Question: I have a data frame that I'm looking to output to JSON in a particular format, with a small sample below:

'''
dat <- structure(list(unit = structure(c(1L, 1L, 1L, 1L, 2L, 2L, 2L,
2L), .Label = c("A", "B"), class = "factor"), type = structure(c(1L,
1L, 1L, 1L, 2L, 2L, 2L, 2L), .Label = c("X", "Y"), class = "factor"),
date = structure(c(<PHONE>, <PHONE>, <PHONE>, <PHONE>,
<PHONE>, <PHONE>, <PHONE>, <PHONE>), class = c("POSIXct",
"POSIXt"), tzone = ""), latitude = c(-21.21, -21.22, -21.23,
-21.24, -21.23, -21.23, -21.23, -21.23), longitude = c(116.78,
116.77, 116.76, 116.75, 116.74, 116.75, 116.75, 116.76)), .Names = c("unit",
"type", "date", "latitude", "longitude"), row.names = c(NA, -8L
), class = "data.frame")
'''
The JSON format that I'm going to need looks like this:
'''
[{"unit":"A","type":"X","latitude":[["2013-01-12 12:08:07",-21.21],["2013-01-12 12:11:09",-21.22],["2013-01-12 12:14:08",-21.23],["2013-01-12 12:17:10",-21.24]],
"longitude":[["2013-01-12 12:08:07",116.78],["2013-01-12 12:11:09",116.77],["2013-01-12 12:14:08",116.76],["2013-01-12 12:17:10",116.75]]
},
{"unit":"B","type":"X", "latitude":[["2013-01-12 12:08:07",-21.23],["2013-01-12 12:12:22",-21.23],["2013-01-12 12:12:22",-21.23],["2013-01-12 12:15:23",-21.23]],
"longitude":[["2013-01-12 12:08:07",116.74],["2013-01-12 12:12:22",116.75],["2013-01-12 12:12:22",116.75],["2013-01-12 12:15:23",116.76]]
}]
'''
I've been so far unable to manipulate the 'RJSONIO::toJSON' function to do anything like that, and I'm not finding the examples in the documentation too helpful.
What do I need to do to get the right output?
Note: There will only ever be a single 'type' for each 'unit'.
PS: Is there a tool out there to make these kinds of things easy? Perhaps something drag and drop?
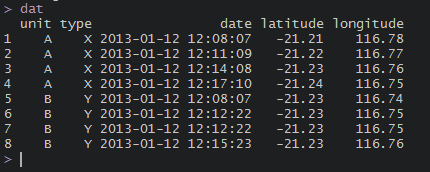
Answer: You can get close by first turning the data frame into a list of lists. For example:
'''
> a=list(unit="A",type="X",latitude=c(1,2,3),longitude=c(4,5,6))
> b=list(unit="B",type="Y",latitude=c(11,22,33),longitude=c(43,54,65))
> dlist = list(a,b)
> cat(toJSON(dlist))
[
{
"unit": "A",
"type": "X",
"latitude": [ 1, 2, 3 ],
"longitude": [ 4, 5, 6 ]
},
{
"unit": "B",
"type": "Y",
"latitude": [ 11, 22, 33 ],
"longitude": [ 43, 54, 65 ]
}
]
'''
The problem is really how to manipulate a dataframe into the right format.
However your JSON output has mixed types -character and numeric - in vectors: '["2013-01-12 12:08:07",-21.23]' and I don't see how to get that out of R which insists on vectors being a single type. Would '["2013-01-12 12:08:07","-21.23"]' be acceptable? If so then read on...
The 'plyr' package has lots of code for splitting and manipulating data frames and lists. For example:
'''
dlply(dat,~unit)
'''
will split the dataframe by the 'unit' variable. You can apply a function to each of these sections and return a list. This function:
'''
make1 <- function(d){
list(
unit=d$unit[1],
type=d$type[1],
latitude=cbind(as.character(d$date),d$latitude),
longitude=cbind(as.character(d$date),d$longitude))
}
'''
Should convert one section into the right list format. So tell 'dlply' to do that to every section, and return a list of lists. That list has names, which makes 'toJSON' output as a named array - we need to remove the names to get a JS list.
'''
> L = dlply(dat,~unit,make1)
> names(L)=NULL
> cat(toJSON(L))
[
{
"unit": "A",
"type": "X",
"latitude": [ [ "2013-01-12 04:08:07", "-21.21" ],
[ "2013-01-12 04:11:09", "-21.22" ],
[ "2013-01-12 04:14:08", "-21.23" ],
[ "2013-01-12 04:17:10", "-21.24" ] ],
"longitude": [ [ "2013-01-12 04:08:07", "116.78" ],
[ "2013-01-12 04:11:09", "116.77" ],
[ "2013-01-12 04:14:08", "116.76" ],
[ "2013-01-12 04:17:10", "116.75" ] ]
},
{
"unit": "B",
"type": "Y",
"latitude": [ [ "2013-01-12 04:08:07", "-21.23" ],
[ "2013-01-12 04:12:22", "-21.23" ],
[ "2013-01-12 04:12:22", "-21.23" ],
[ "2013-01-12 04:15:23", "-21.23" ] ],
"longitude": [ [ "2013-01-12 04:08:07", "116.74" ],
[ "2013-01-12 04:12:22", "116.75" ],
[ "2013-01-12 04:12:22", "116.75" ],
[ "2013-01-12 04:15:23", "116.76" ] ]
}
]
'''
Fun eh?